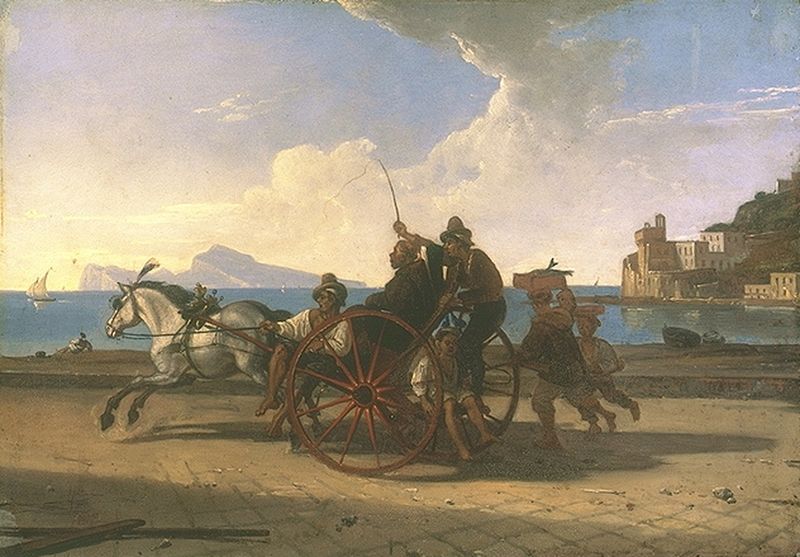
Titel: Neapolitanische Carrete mit Mönch
Künstler: Franz Ludwig Catel
Standort: Berlin
Institution: Alte Nationalgalerie
Schlagwörter: berg, blau, feder, felsen, gemälde, himmel, mann, meer, schatten, wasser, weiß, wolken, landschaft, menschen, see, sitzen, stadt, ufer, braun, grau, holz, hut, hüte, männer, strasse, gebäude, haus, rot, tier, weg, wolke, malerei, tragen, öl, dämmerung, häuser, hügel, gewässer, insel, händler, kind, boot, boote, karren, kinder, pferd, reiter, räder, bewölkt, mähne, zaumzeug, zügel, küste, schiff, segel, segelboot, bücher, ort, pflaster, jungen, knaben, gepäck, transport, berge, fels, dorf, kutsche, speichen, hafen, rad, wagen, kai, fluß, querformat, bretter, bucht, segeln, flucht, barfuss, buch, riff, geschirr, wolkig, pflasterstein, fliehen, rennen, kutscher, peitsche, schimmel, wagenrennen, fahren, fisch, reise, mönch, perd, lenker, galopp, fuhrwerk, genäude, pferdewagen, peitschen, bebäude, kutschbock, eile, pflasterung, paket, gallop, antreiben, zweirädrig, eilig, kuste, vorderfüsse, zuamzeug, gehetzt, emeer